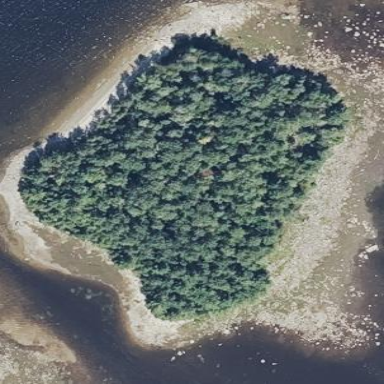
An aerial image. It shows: Island covered with woodland.